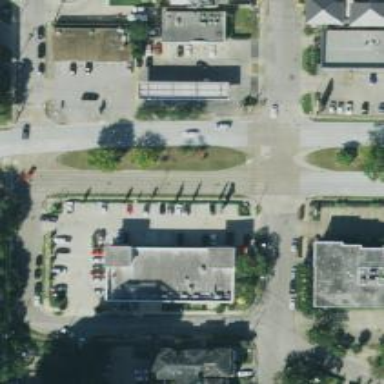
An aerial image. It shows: Parking space is available.